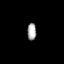
Tissue: skin
Cell type: Endothelial cells
Senescence score: 0.7913
Nuclear area (px): 147
Mean DAPI intensity: 171.15